Field crop: maize
Growth stage: 1
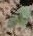
Species: datura